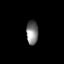
Tissue: prostate
Cell type: T cells
Senescence score: 0.3325
Nuclear area (px): 278
Mean DAPI intensity: 124.975